Field crop: tomato
Growth stage: 1
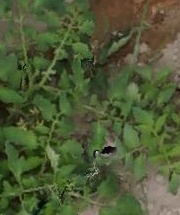
Species: tomato